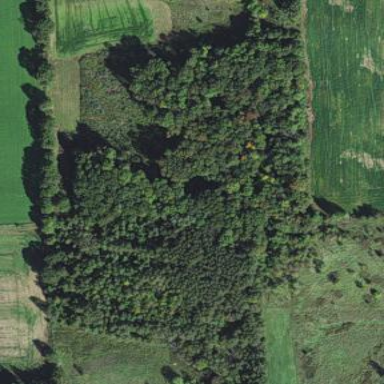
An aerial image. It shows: Beautiful woodland area.